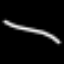
Label: line